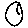
Label: moon